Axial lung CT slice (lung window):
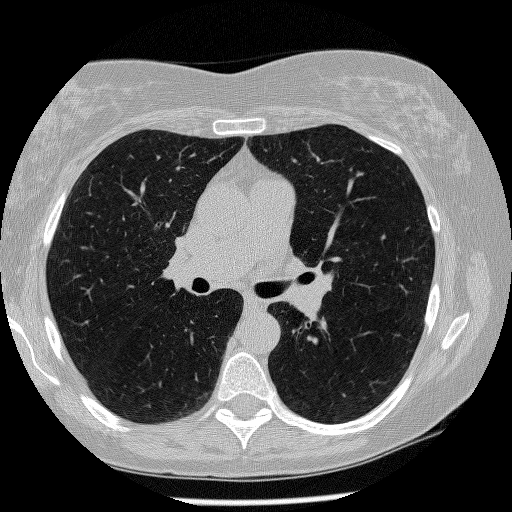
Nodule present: no